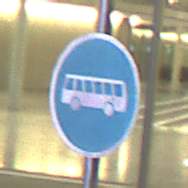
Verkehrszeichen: Busssonderstreifen
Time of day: Night
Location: Outdoor (Urban)
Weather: PartlyCloudy
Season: NotSpecified
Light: Artificial